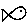
Label: fish